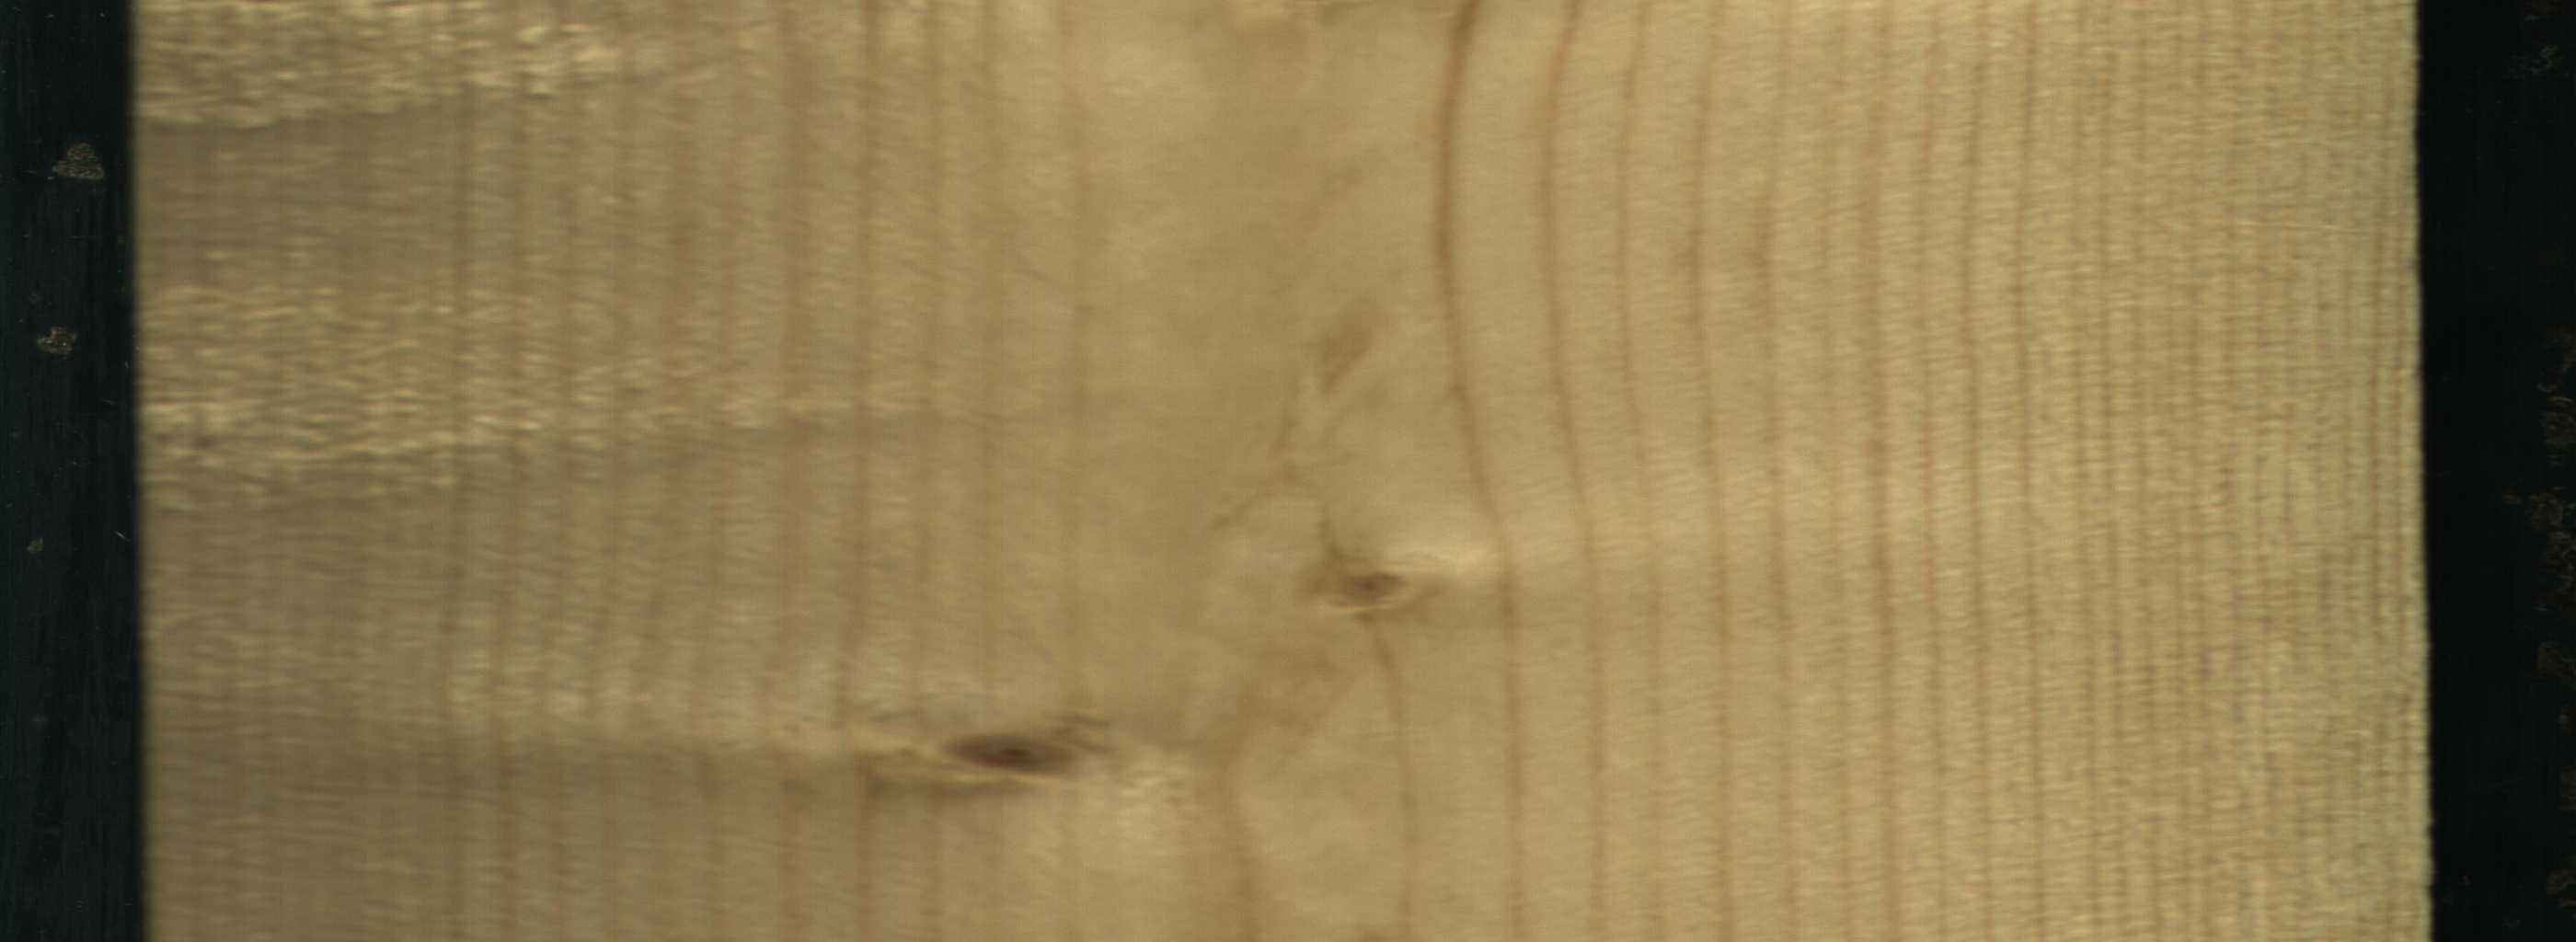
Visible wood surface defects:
Live_Knot
Live_Knot